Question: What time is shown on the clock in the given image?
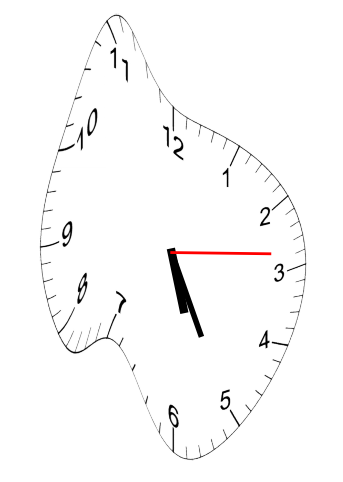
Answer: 05:25:14